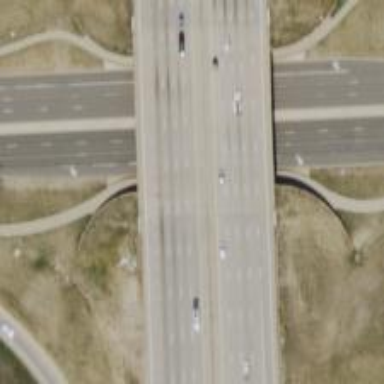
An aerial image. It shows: Bridge over motorway.